Question: What is the day and date?
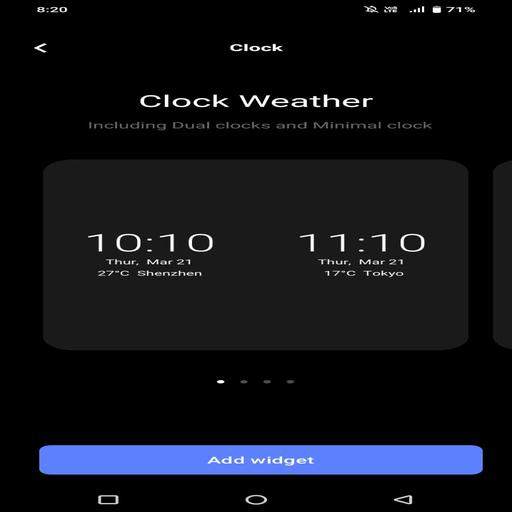
Answer: Thursday, March 21